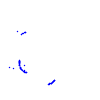
Particle: proton